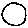
Label: circle